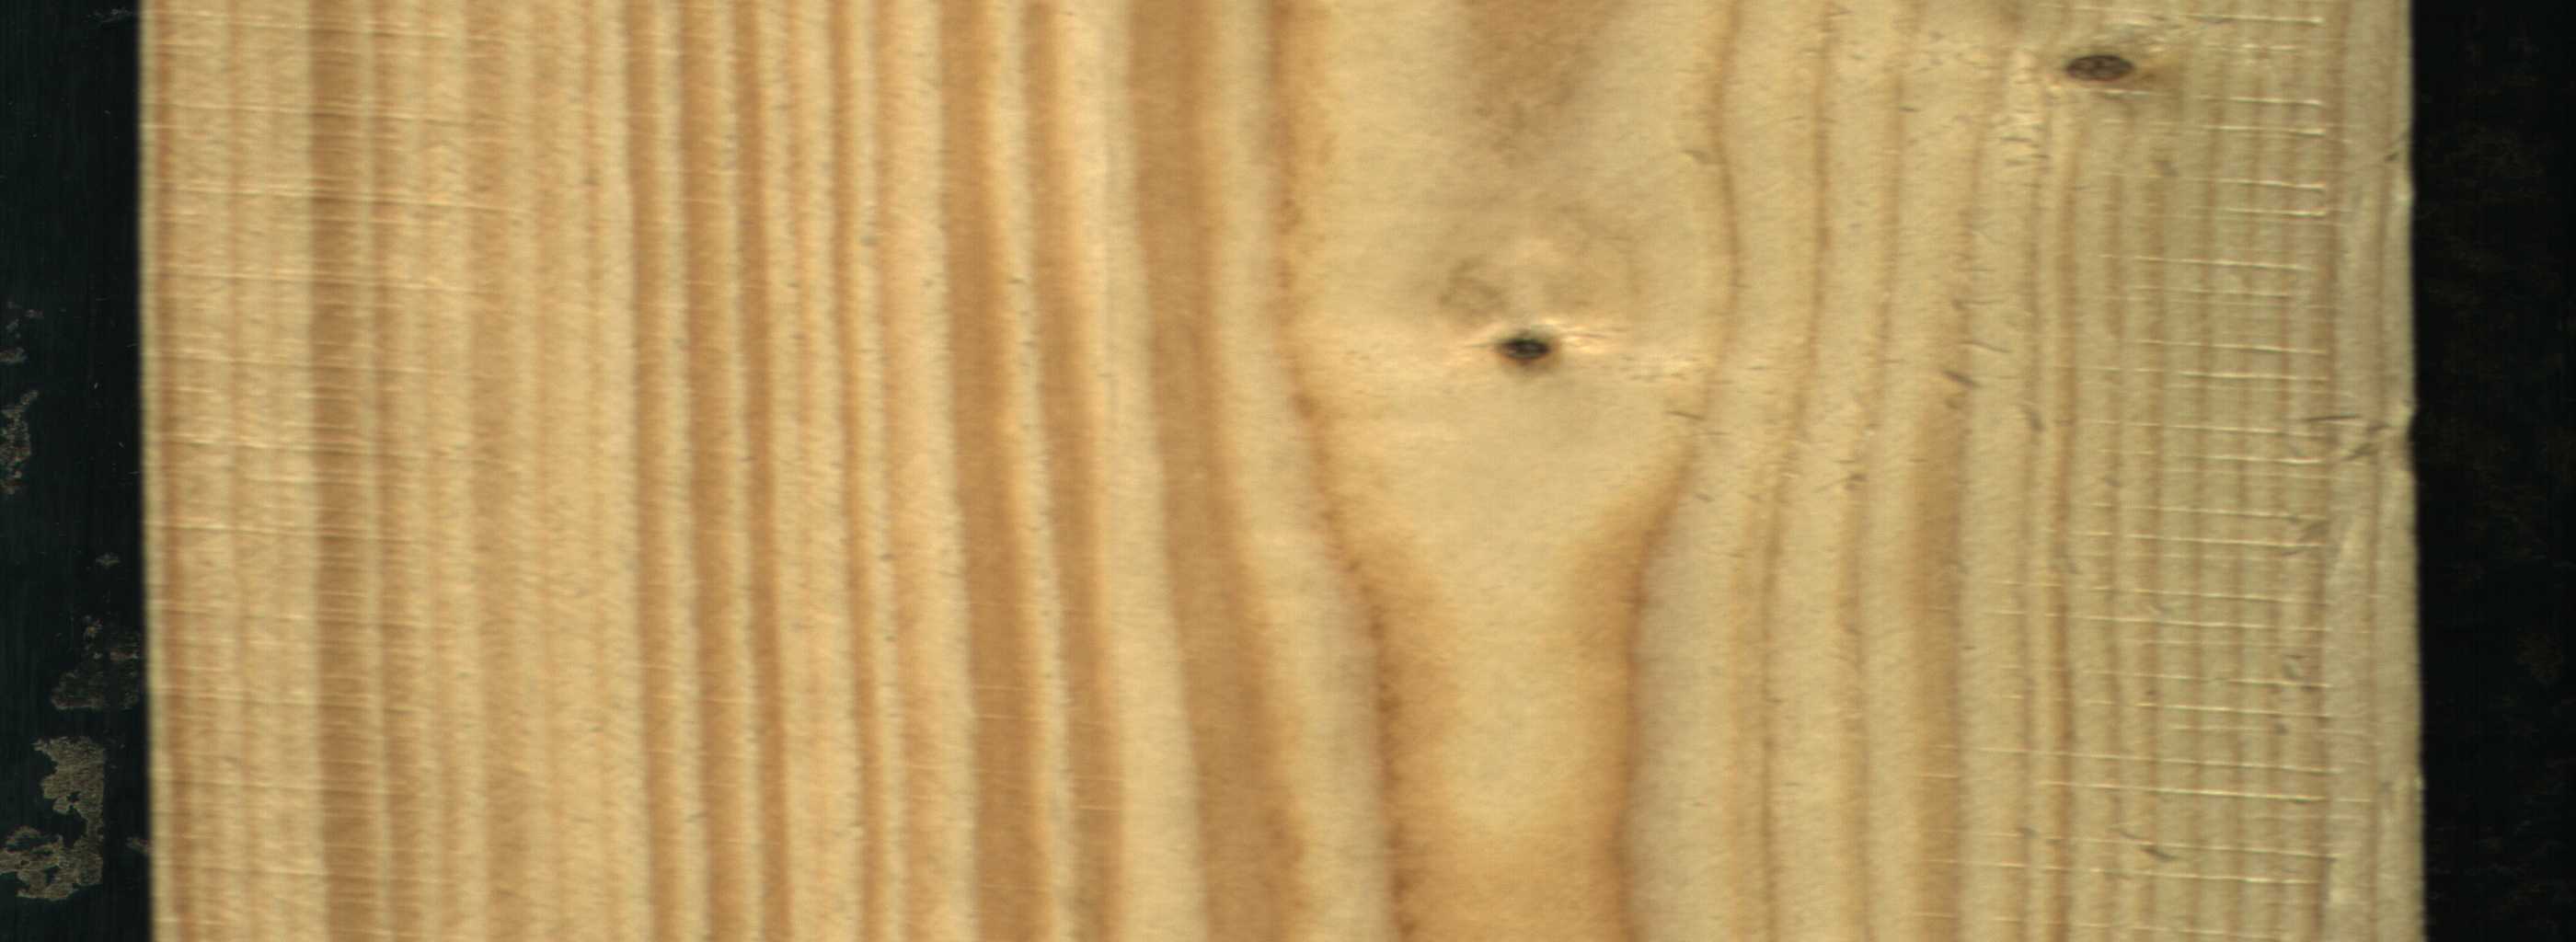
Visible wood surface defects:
Dead_Knot
Live_Knot